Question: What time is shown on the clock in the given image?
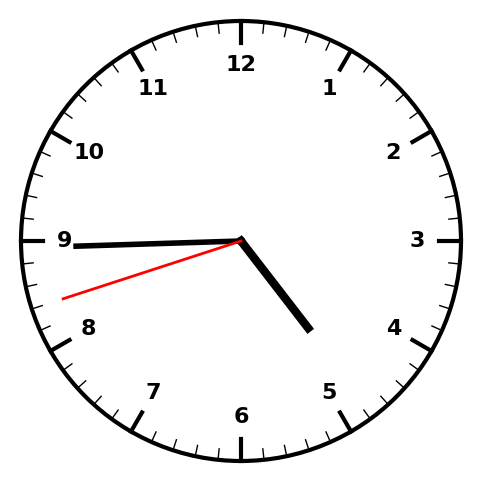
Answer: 04:44:42